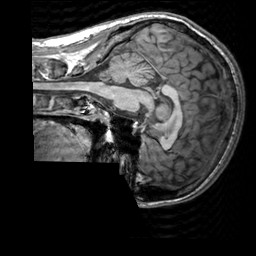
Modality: T1w
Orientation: sagittal
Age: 26
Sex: male
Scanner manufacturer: siemens
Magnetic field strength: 3 T
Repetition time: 2.3 s
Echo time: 0.00303 s